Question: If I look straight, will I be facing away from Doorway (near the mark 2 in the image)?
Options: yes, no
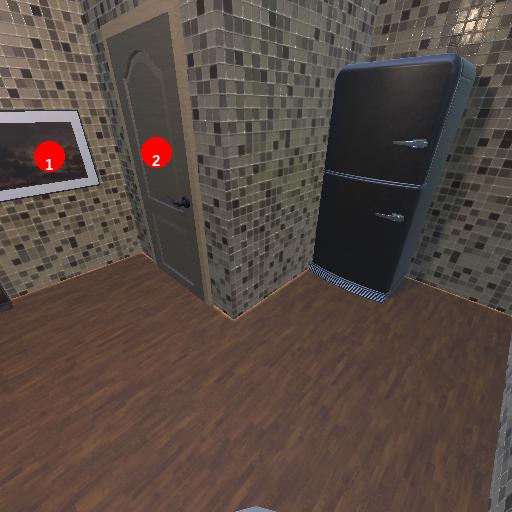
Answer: yes